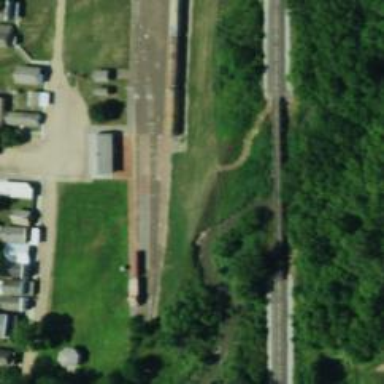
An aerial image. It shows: Preserved historic railway.